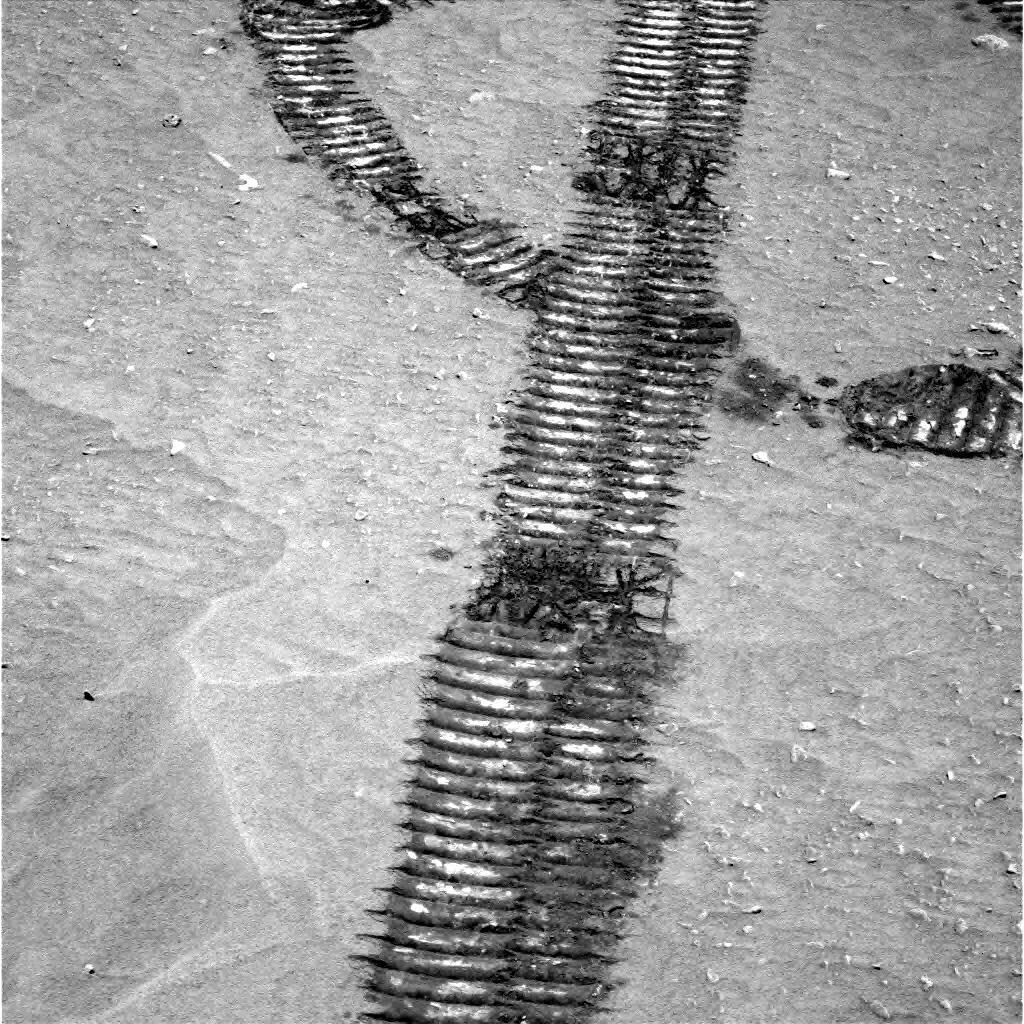
Terrain classes present: Gravel / Sand / Soil, Rock, Track